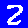
Digit: 2